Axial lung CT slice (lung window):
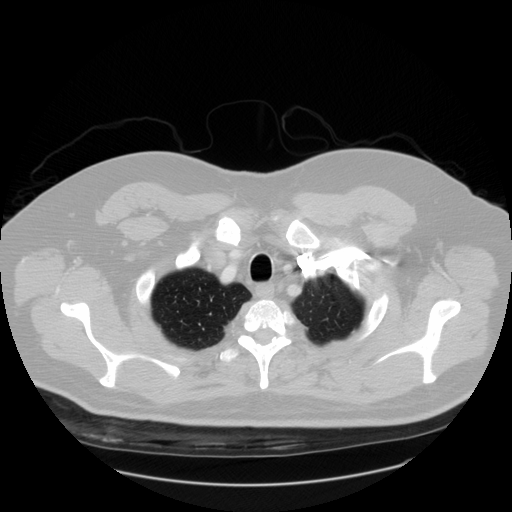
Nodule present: no